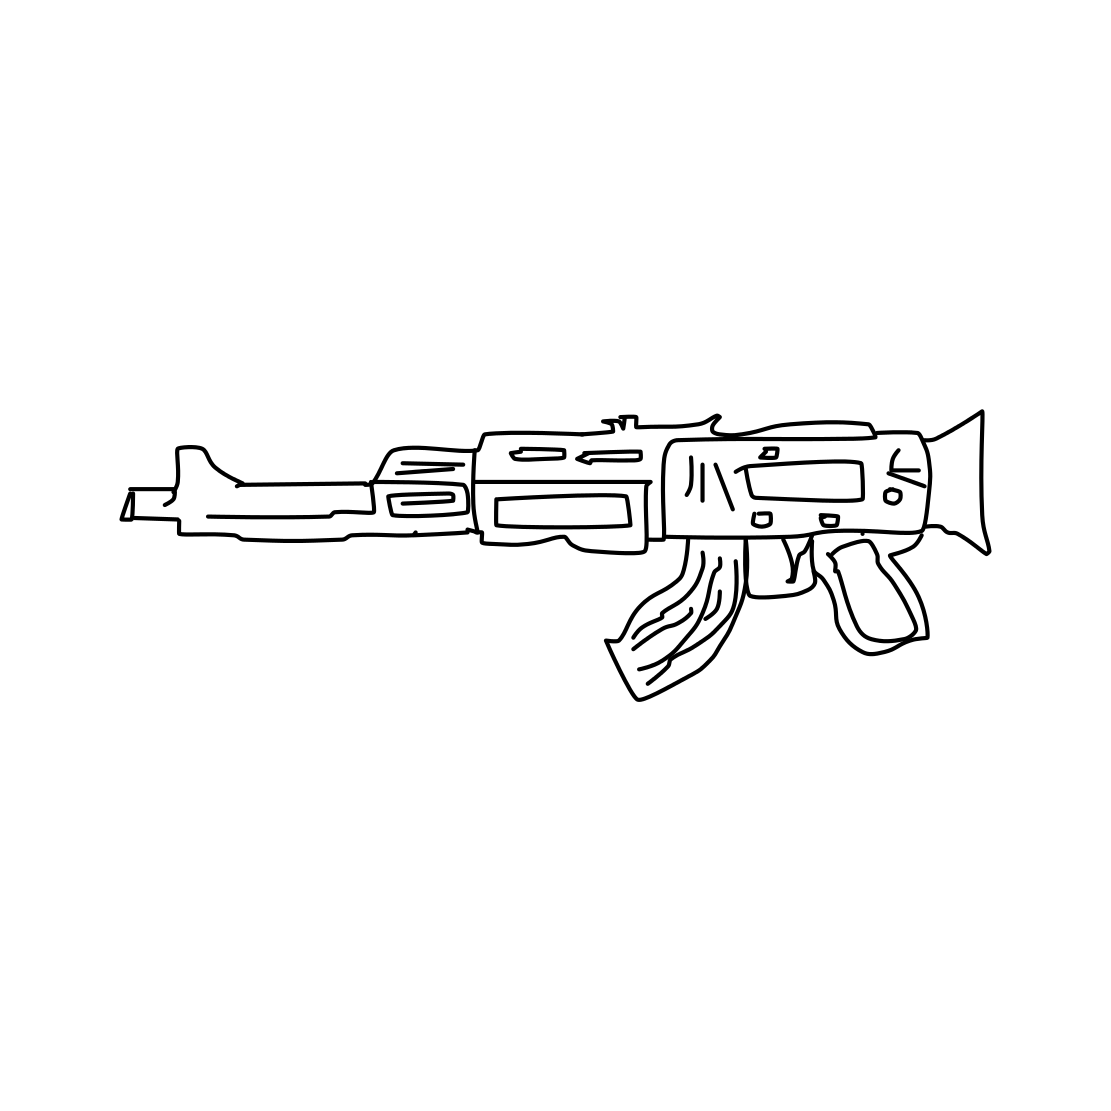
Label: rifle